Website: macys
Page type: gifting
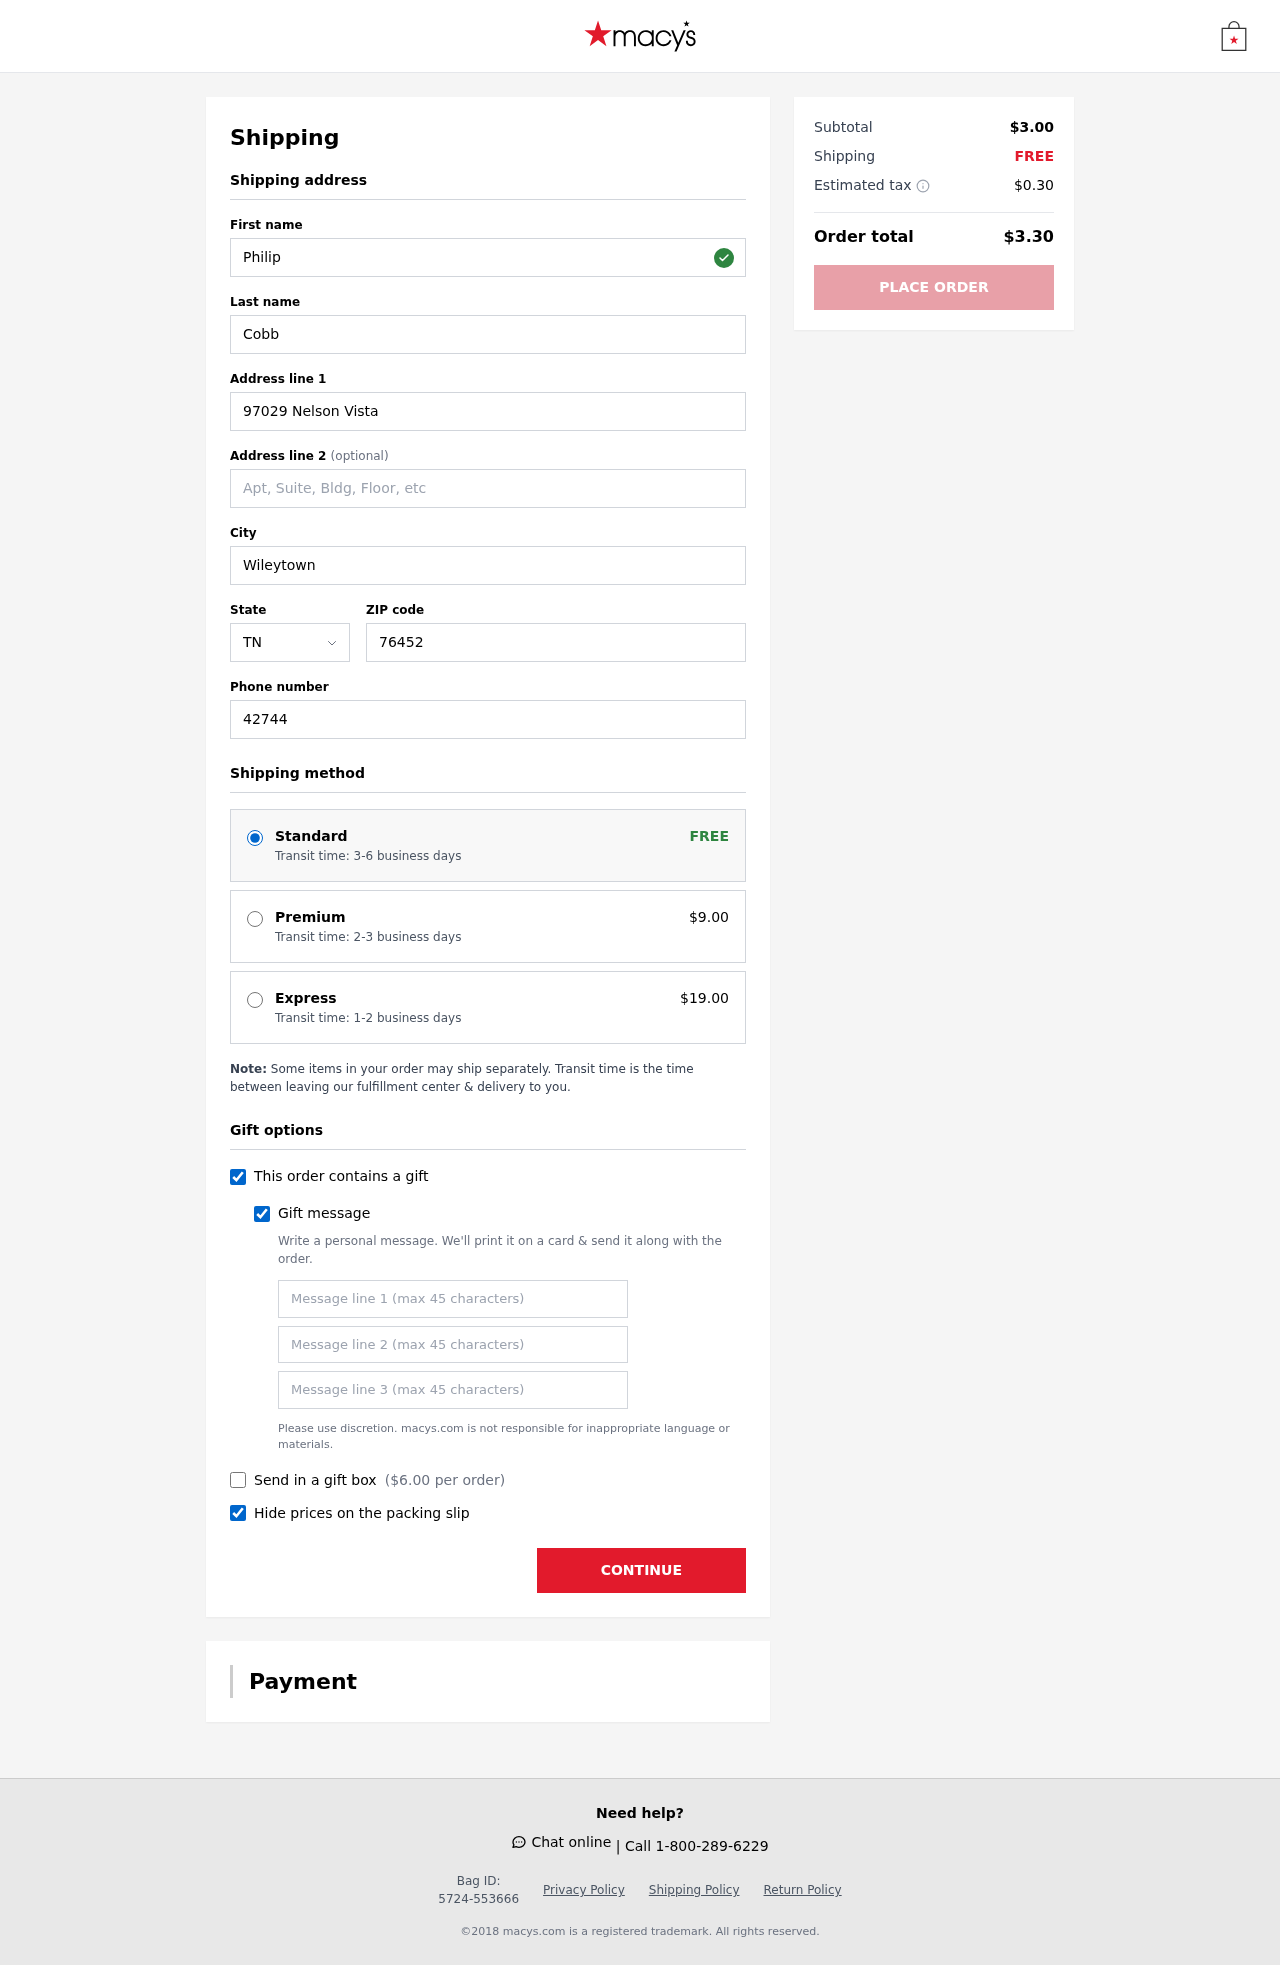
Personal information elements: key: PII_STATE_ABBR
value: TN
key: PII_FIRSTNAME
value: Philip
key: PII_LASTNAME
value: Cobb
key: PII_STREET
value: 97029 Nelson Vista
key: PII_CITY
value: Wileytown
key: PII_POSTCODE
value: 76452
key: PII_PHONE
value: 4274496170
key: PII_GIFT_MESSAGE
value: Hey Michelle, I thought these chocolate croissants would bring a little sweetness to your day! You deserve a treat for all that you do. Enjoy!  Philip
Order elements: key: ORDER_SHIPPING_STANDARD
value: Transit time: 3-6 business days
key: ORDER_SHIPPING_PREMIUM
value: Transit time: 2-3 business days
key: ORDER_SHIPPING_PREMIUM_PRICE
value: $9.00
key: ORDER_SHIPPING_EXPRESS
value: Transit time: 1-2 business days
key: ORDER_SHIPPING_EXPRESS_PRICE
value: $19.00
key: ORDER_GIFT_BOX_PRICE
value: $6.00
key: ORDER_SUBTOTAL
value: $3.00
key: ORDER_SHIPPING_COST
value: FREE
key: ORDER_TAX
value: $0.30
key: ORDER_TOTAL
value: $3.30